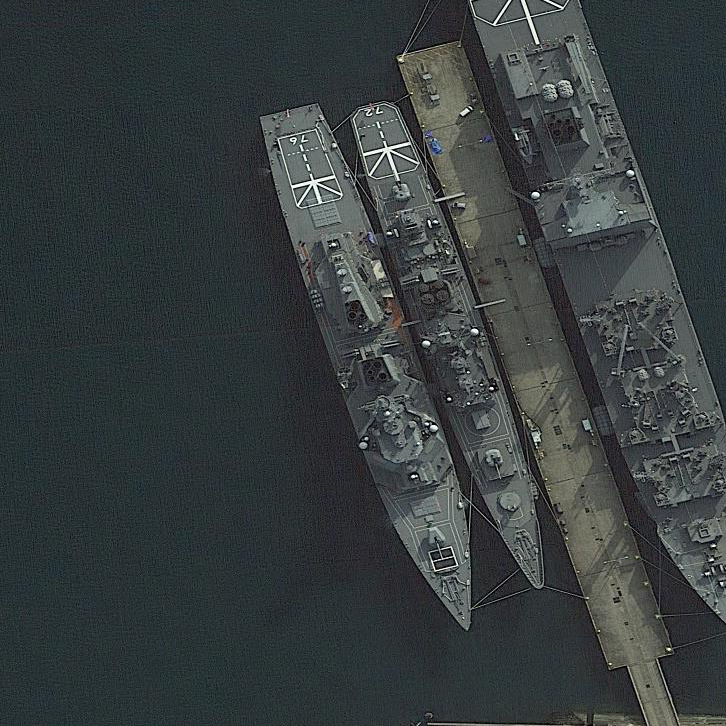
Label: destroyer